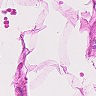
Metastatic tissue present: no